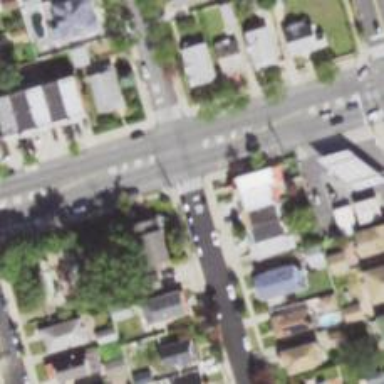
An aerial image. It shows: Road with stop sign.